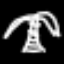
Label: palm tree